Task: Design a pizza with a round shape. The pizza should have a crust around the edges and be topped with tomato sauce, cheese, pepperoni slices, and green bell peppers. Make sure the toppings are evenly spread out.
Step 103:
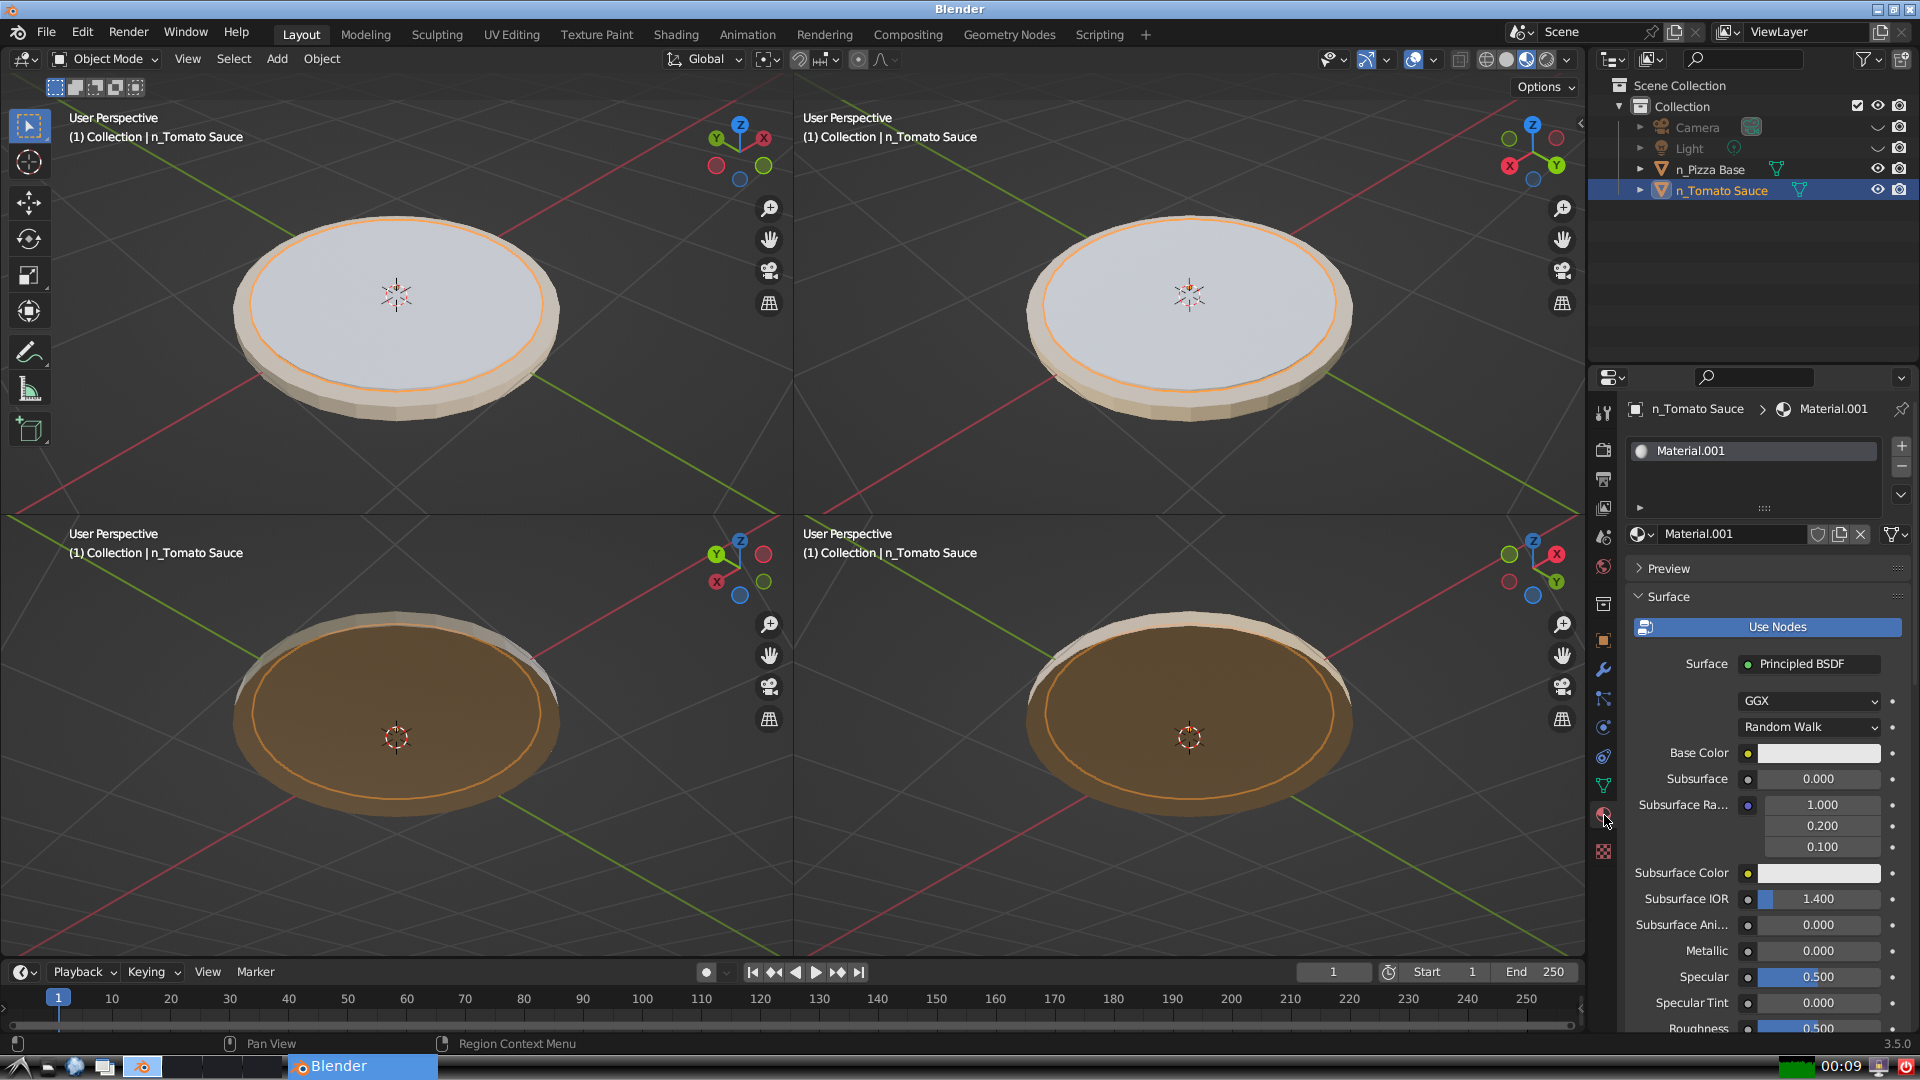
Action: click: no